Question: I am working in a project which allows user to choose date in <URL>. I did it by modifying 'org.codehaus.groovy.grails.plugins.web.taglib.FormTagLib' class's 'datePicker' 'tagLibrary'. And modifying the scaffolding template 'list.gsp'.

When user chooses Nepali date from browser and submits the form, I want to read the '[day, month, year]' and convert it into 'Java Date' object and save into database. (The date will be converted back to Nepali Bikram Sambat when it will be displayed into view).
I tried to print the params in the controller but all the params are already mapped/wrapped into corresponding objects - along with my Nepali Date. So I get sysout of Java's Date from code below :
'''
println params.date
'''
I am wondering how can I intercept the form submit request and modify the date params into English date. I see one solution - using JavaScript ( and rewrite my conversion code into JavaScript) before form submit to convert the params. And just wanted to confirm is there a easy way - like interceptor/filter etc.
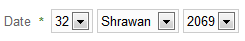
Answer: Well, assuming you are using input fields with the standard grails datepicker, you should have in your params map the fields being passed, just with a different name. Write a "println params" in your action receiving the request and look for the names of the fields of the datepicker. It was supposed to bring you something like (name of the datepicker field, say * + _year, for year, * + _month for month and so on).